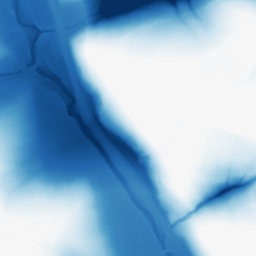
Category: morphological
Decomposition family: morphological
Decomposition parameters: operation: closing
size: 100
Upsampling method: cubic_mitchell
Upsampling parameters: scale: 4
Upsampling scale: 4